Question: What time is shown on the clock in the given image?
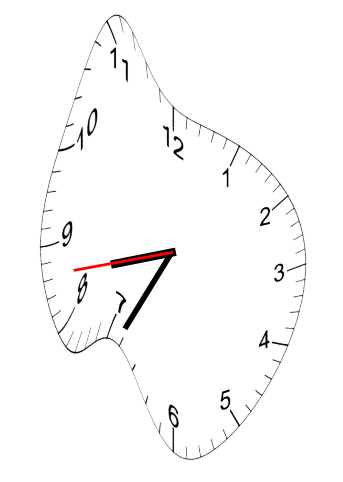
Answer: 08:34:43